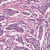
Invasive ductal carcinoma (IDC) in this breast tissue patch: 1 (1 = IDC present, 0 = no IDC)